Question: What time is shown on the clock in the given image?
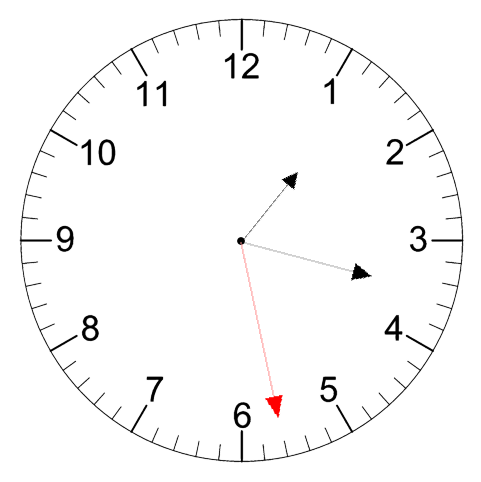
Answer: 01:17:28